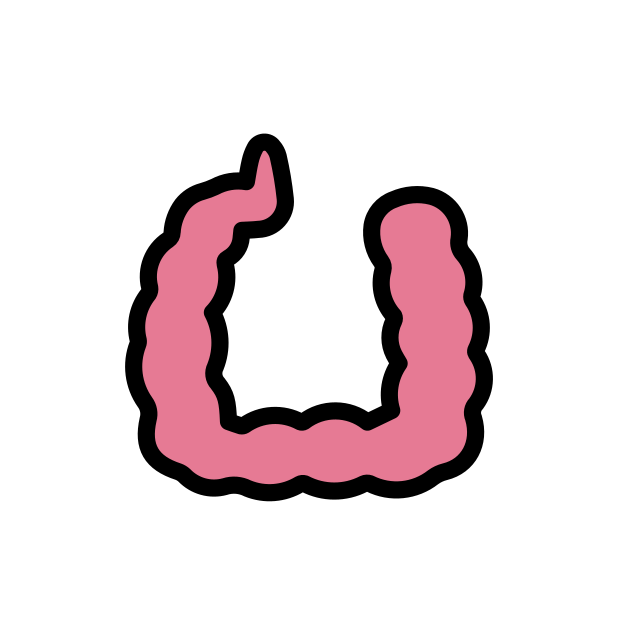
large intestine